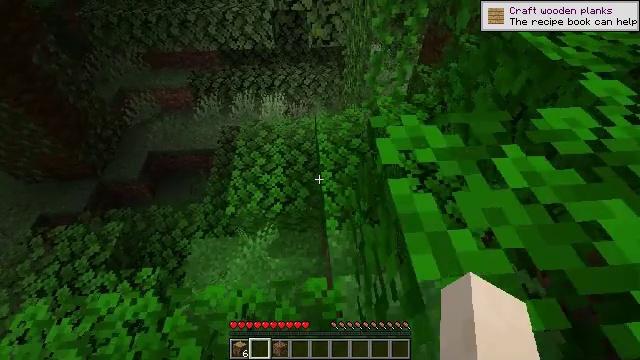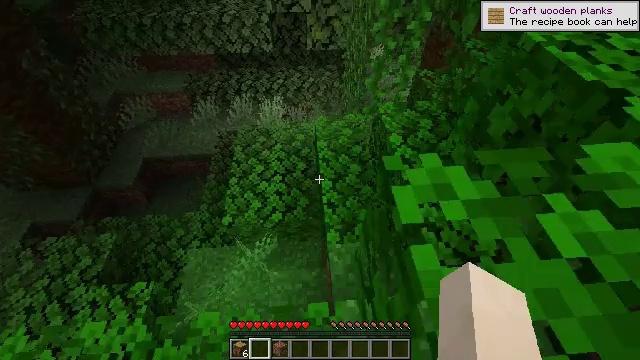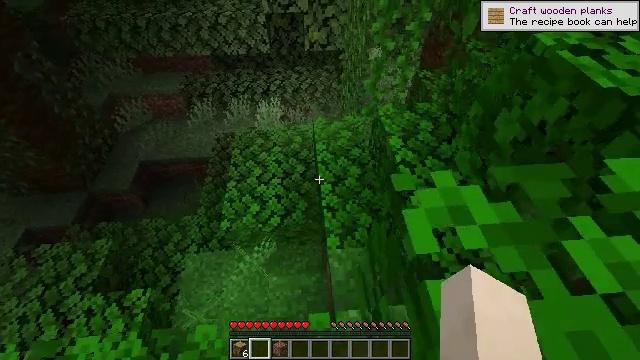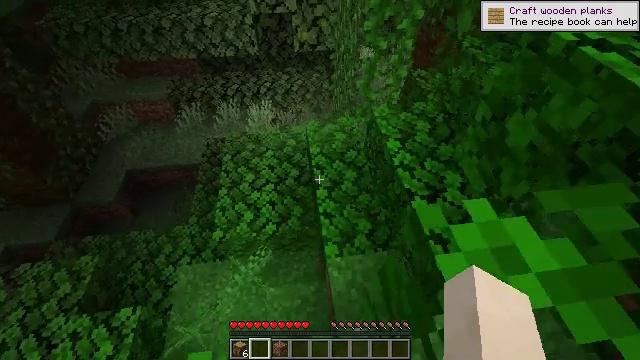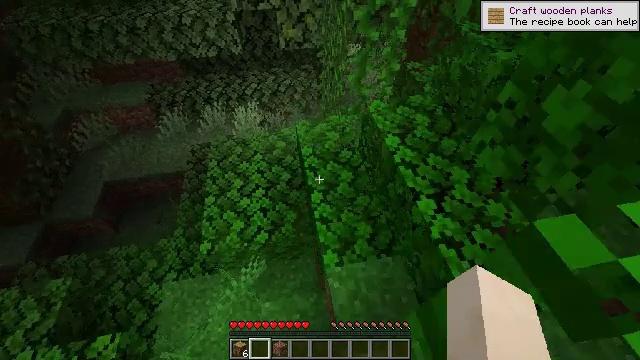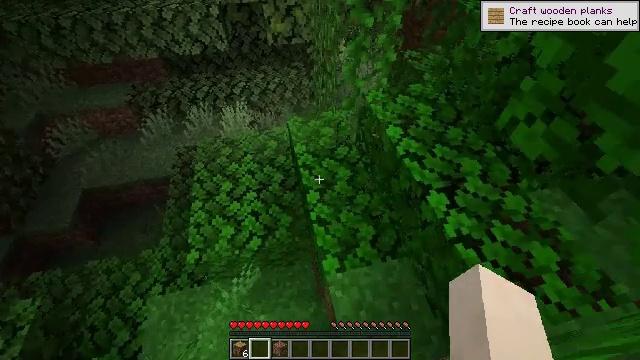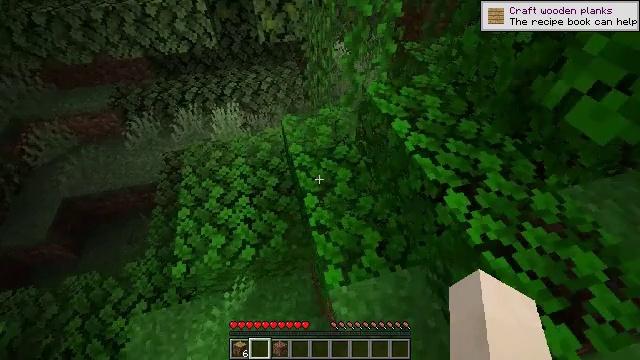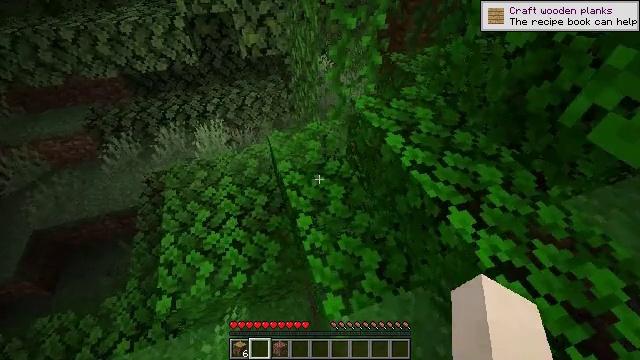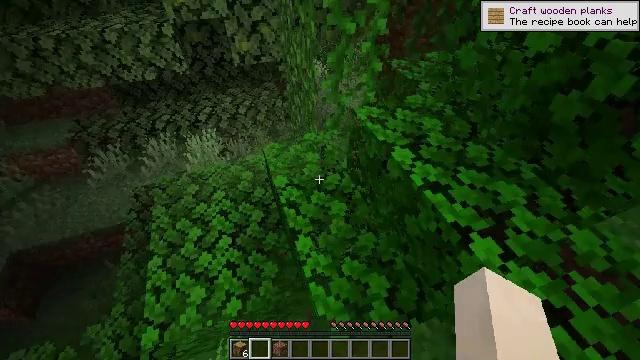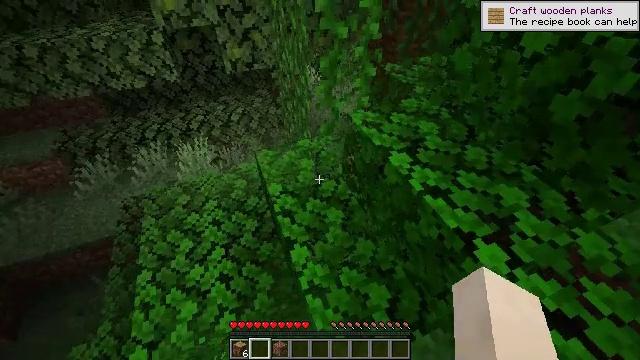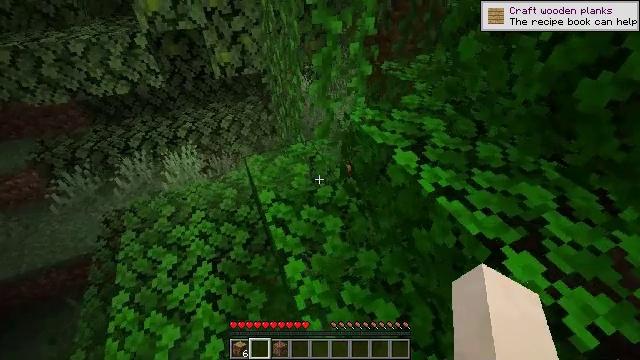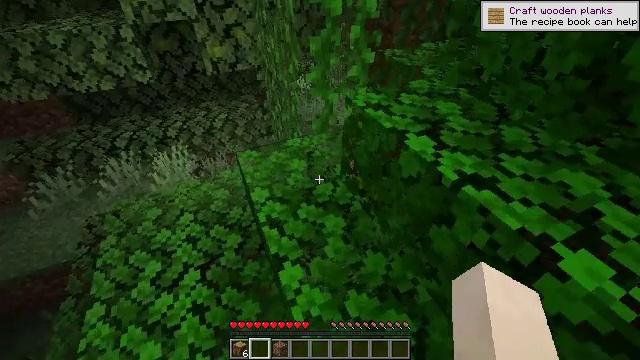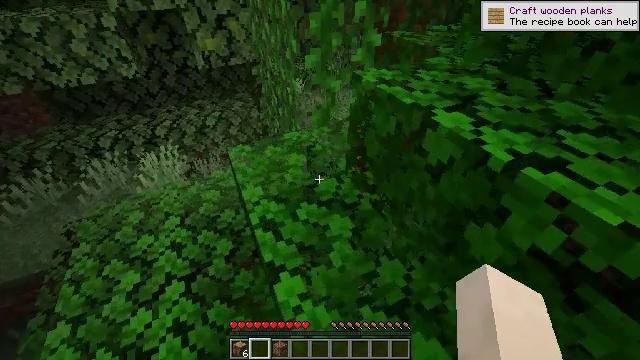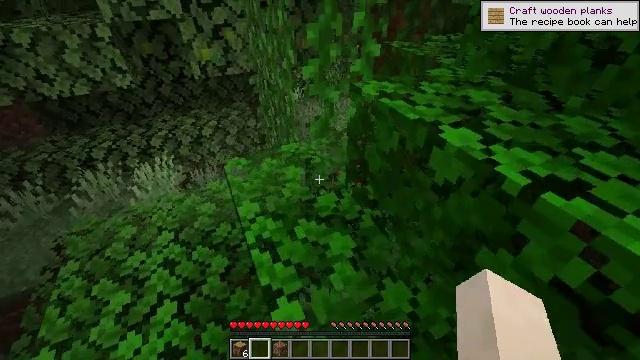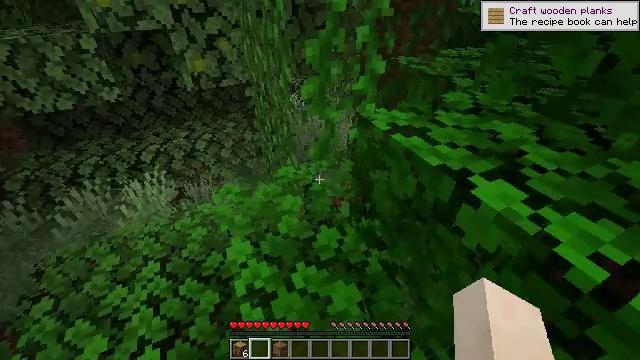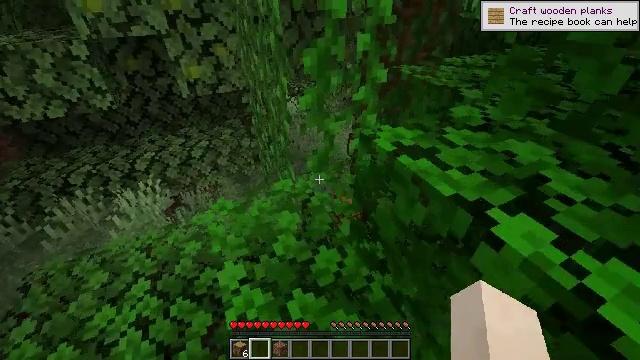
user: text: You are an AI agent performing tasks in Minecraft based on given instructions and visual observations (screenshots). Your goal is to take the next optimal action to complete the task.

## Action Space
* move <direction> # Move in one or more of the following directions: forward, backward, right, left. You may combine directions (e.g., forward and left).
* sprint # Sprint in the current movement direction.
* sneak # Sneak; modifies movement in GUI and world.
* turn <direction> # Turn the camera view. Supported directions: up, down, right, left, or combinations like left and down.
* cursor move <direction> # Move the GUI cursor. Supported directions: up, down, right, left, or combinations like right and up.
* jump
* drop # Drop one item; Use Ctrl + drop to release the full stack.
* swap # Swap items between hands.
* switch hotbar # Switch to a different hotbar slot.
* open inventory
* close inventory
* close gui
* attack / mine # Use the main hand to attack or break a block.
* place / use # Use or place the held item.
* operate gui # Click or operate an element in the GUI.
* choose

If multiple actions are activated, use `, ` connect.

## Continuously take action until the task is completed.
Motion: motion action
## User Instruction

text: Gather jungle leaves from the tree.
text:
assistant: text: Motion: move forward
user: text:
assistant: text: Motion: move forward
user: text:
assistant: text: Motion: move forward, turn right
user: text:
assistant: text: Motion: move forward, turn right
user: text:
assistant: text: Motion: move forward, turn right
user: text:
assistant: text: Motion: move forward, turn right and up
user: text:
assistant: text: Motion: move forward, turn right and up
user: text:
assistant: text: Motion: move forward, turn right
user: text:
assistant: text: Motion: move forward, turn right and up
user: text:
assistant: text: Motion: move forward, turn right and up
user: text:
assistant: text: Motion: move forward, turn up
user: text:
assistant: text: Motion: move forward, turn up
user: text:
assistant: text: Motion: move forward, turn up
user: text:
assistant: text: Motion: move forward
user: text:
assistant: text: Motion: move forward
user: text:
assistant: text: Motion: move forward
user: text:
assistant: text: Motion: move forward, turn up
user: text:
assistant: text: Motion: move forward, turn left and up
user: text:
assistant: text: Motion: move forward, turn left and up
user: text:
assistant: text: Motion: move forward
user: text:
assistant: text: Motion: move forward
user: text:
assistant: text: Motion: move forward
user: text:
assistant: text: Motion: move forward, turn right
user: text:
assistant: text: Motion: move forward, turn right
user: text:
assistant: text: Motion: move forward
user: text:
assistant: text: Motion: move forward
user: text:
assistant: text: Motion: move forward
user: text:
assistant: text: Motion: move forward
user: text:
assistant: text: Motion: move forward
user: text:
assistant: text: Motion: move forward